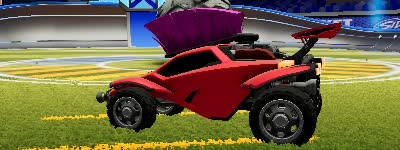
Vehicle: octane